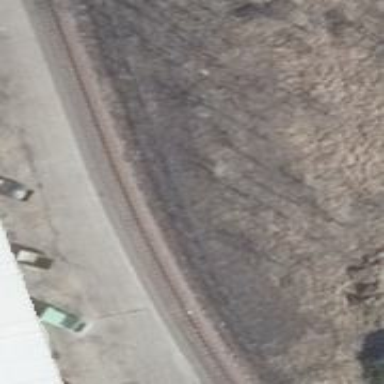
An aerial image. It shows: Railway spur service.